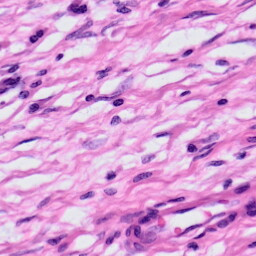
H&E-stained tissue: Skin